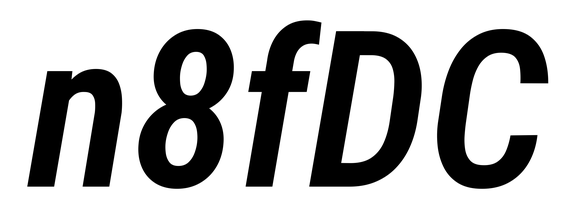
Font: Roboto-Italic_Condensed_SemiBold_Italic